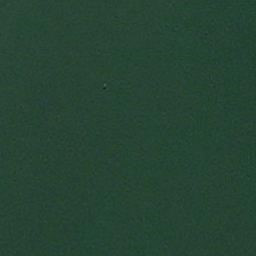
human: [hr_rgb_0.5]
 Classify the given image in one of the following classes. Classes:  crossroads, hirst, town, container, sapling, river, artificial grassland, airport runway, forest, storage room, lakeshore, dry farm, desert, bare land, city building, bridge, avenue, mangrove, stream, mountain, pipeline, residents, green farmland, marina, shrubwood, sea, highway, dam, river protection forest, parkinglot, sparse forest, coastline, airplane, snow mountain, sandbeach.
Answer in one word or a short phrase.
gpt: sea